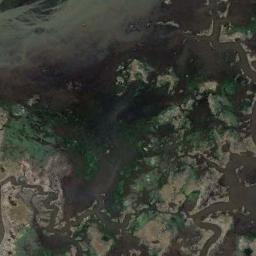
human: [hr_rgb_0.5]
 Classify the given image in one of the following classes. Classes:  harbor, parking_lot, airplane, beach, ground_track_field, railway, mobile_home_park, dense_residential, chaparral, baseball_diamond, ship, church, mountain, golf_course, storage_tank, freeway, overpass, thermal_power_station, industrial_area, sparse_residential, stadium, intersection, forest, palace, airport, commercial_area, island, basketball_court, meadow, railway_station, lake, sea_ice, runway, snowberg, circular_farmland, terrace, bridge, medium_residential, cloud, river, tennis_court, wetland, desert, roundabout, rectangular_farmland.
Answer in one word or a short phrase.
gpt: wetland